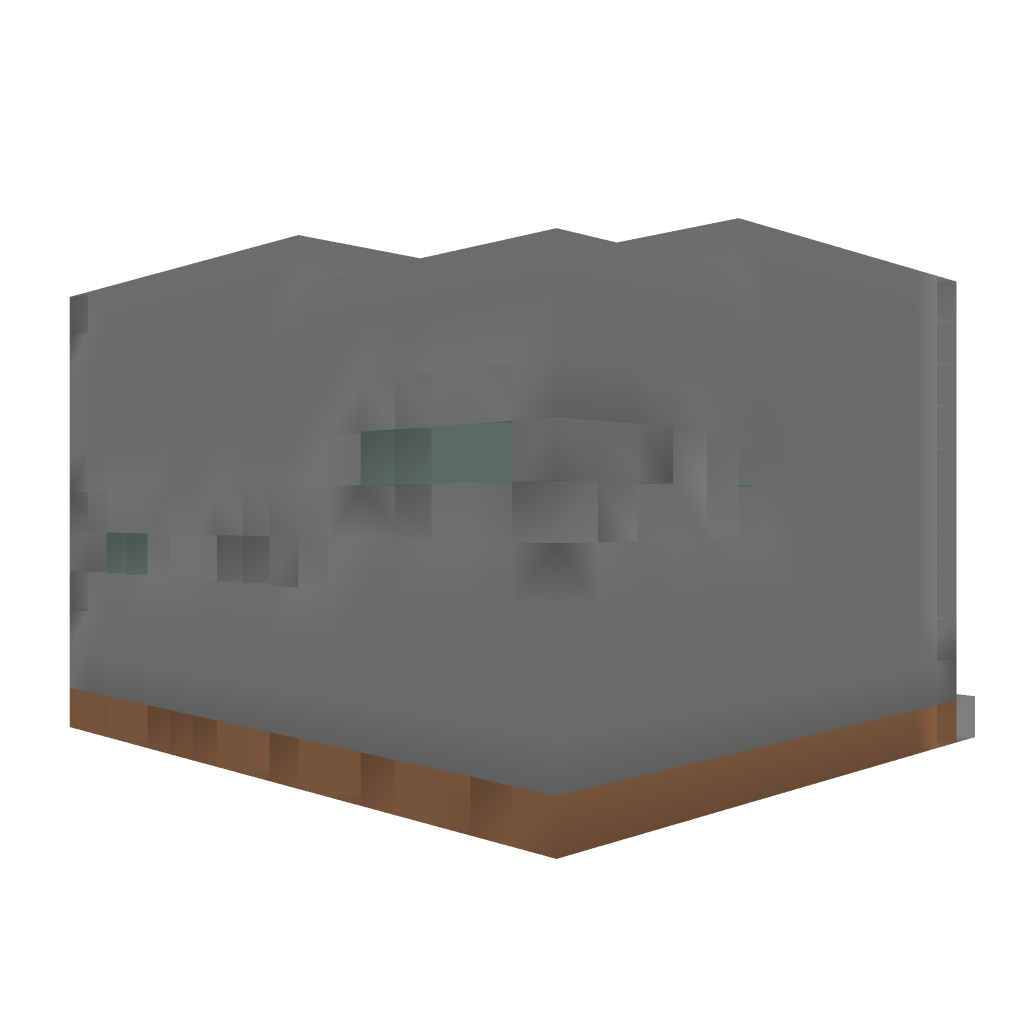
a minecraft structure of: survival dungeon